Question: I want to create a little blog system. Under each article should be a comment function. I think, I need 2 Databases (1x for the normal articles, 1x for the comments of ech article). Now I dont now how i can create a relationship between boths databases. Here is a picture:

On this picture are the attributes of each database. And how can i contact the databases then? (write & read)
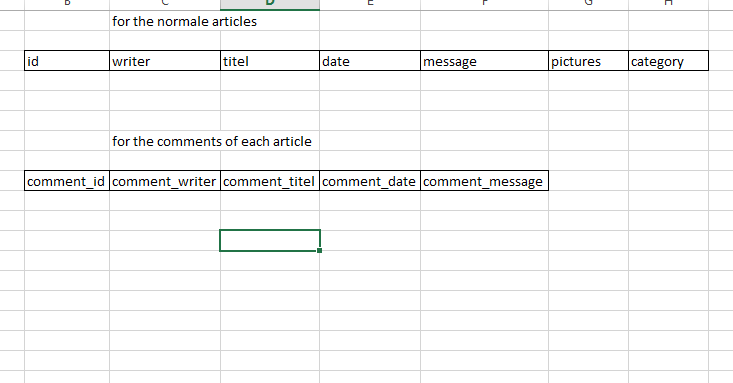
Answer: make for every type you want a table. i.e one for articles, writers, categorys etc.
'''
Table articles
+----+-----------+-------+------------+---------+-------------+
| id | writer_id | title | date | message | category_id |
+----+-----------+-------+------------+---------+-------------+
| 1 | 12 | foo | 2015-01-26 | text | 34 |
| 2 | 12 | bar | 2015-01-27 | bar | 32 |
+----+-----------+-------+------------+---------+-------------+
table writer and so on
+-----------+------+
| writer_id | name |
+-----------+------+
| 12 | test |
+-----------+------+
Table comments
+------------+------------+---------+------+
| comment_id | article_id | comment | date |
+------------+------------+---------+------+
'''
and so on
afterwards you can connect them in your sql
'''
SELECT
'articles'.'title',
'writer'.'name',
'comments'.'comment'
FROM
'articles'
LEFT JOIN 'writer' ON ('writer'.'writer_id' = 'articles'.'writer_id')
LEFT JOIN 'comments' ON ('comments'.'article_id' = 'articles'.'id')
'''
Have a look at <URL> for a visual explanation of joins.